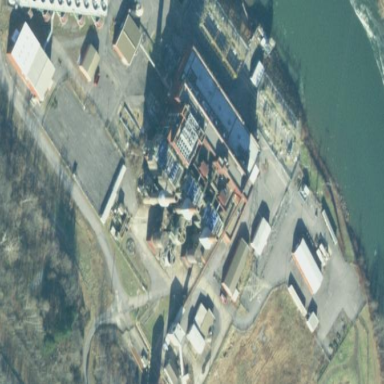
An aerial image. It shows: Industrial area with coal-fired plant.